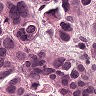
Metastatic tissue present: yes